Question: I'm trying to show a simple button, with an image on it, like this:
'''
<button type="button" style="width: 23px; height: 23px; padding:0">
<img src="Icon_304.png" />
</button>
'''
The button looks right in Chrome, but is off a bit in Firefox--it's not horizontally centered, but skewed to the right. A FF screenshot is below. How can I get the image to be centered (like it is in Chrome by default)? I tried adding a margin: 0 to the img, to no avail.

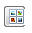
Answer: The best way to do this is not to set the dimensions of the button, but to simply rely on padding. Obviously you should put these styles into a style sheet, as shown below.
DEMO: <URL>
'''
.tallButton {
padding: 50px 10px;
}
.wideButton {
padding: 10px 50px;
}
.equalButton {
padding: 10px;
}
'''
'''
<button type="button" class="equalButton">
<img src="http://dummyimage.com/32x32/ff0/000">
</button>
<br /><br /><br />
<button type="button" class="wideButton">
<img src="http://dummyimage.com/32x32/ff0/000">
</button>
<br /><br /><br />
<button type="button" class="tallButton">
<img src="http://dummyimage.com/32x32/ff0/000">
</button>
'''